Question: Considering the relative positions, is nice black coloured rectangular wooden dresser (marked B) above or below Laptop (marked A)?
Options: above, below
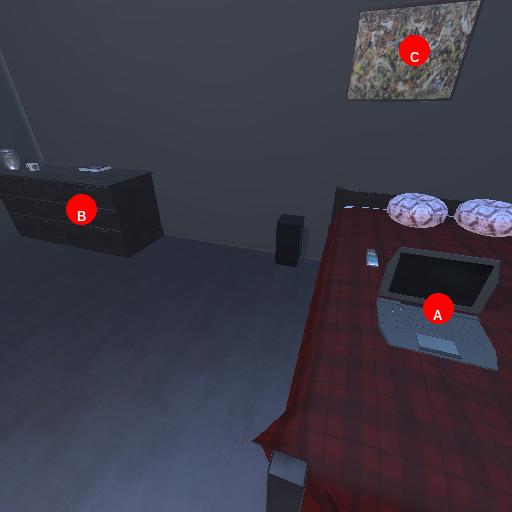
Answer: above